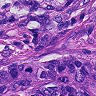
Metastatic tissue present: yes